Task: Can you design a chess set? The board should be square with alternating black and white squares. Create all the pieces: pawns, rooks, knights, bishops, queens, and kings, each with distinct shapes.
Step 1204:
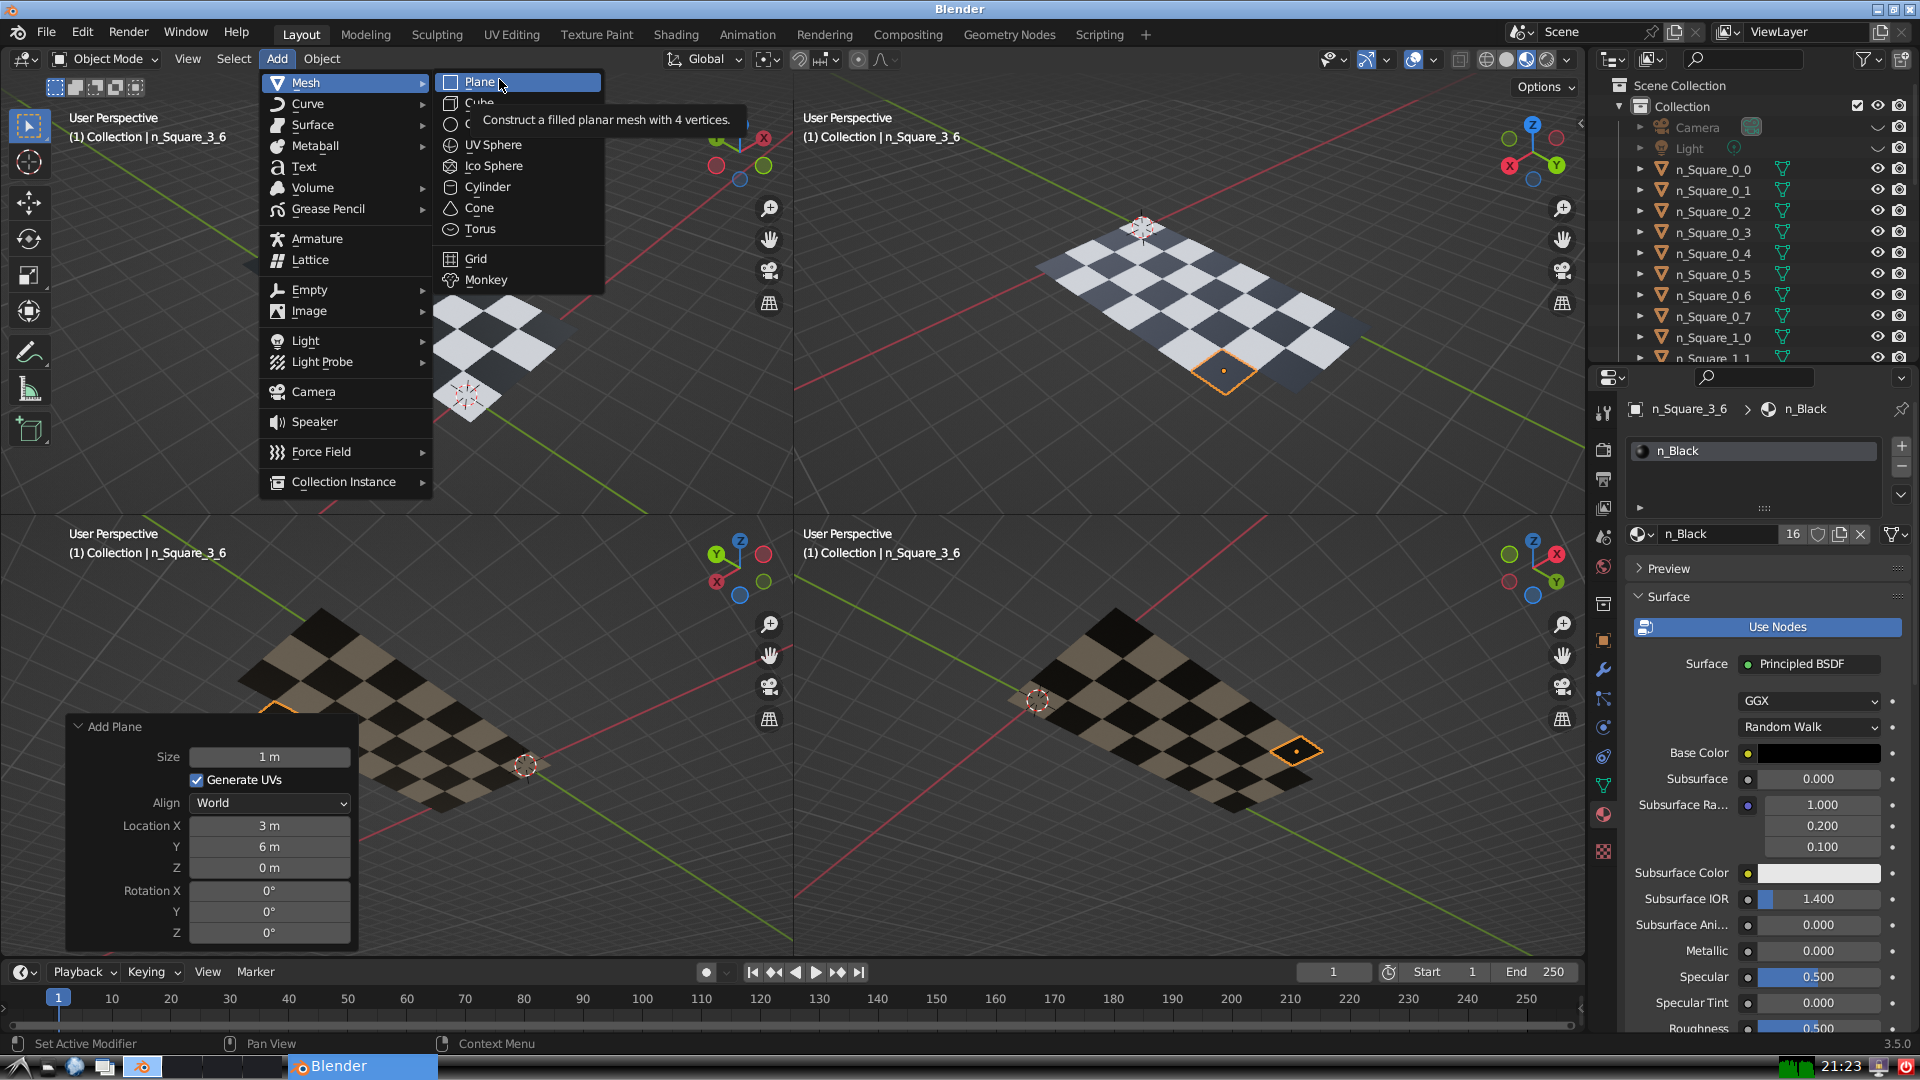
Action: click: no